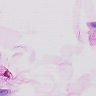
Metastatic tissue present: no